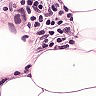
Metastatic tissue present: yes